You are looking at a signal-to-image encoding: consecutive vibration samples arranged as the rows of a grayscale square. What is the most likely bearing condition (normal, inner_race, outer_race, ball)?
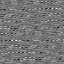
Answer: outer_race